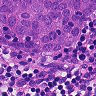
Metastatic tissue present: yes